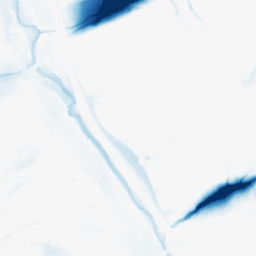
Category: morphological
Decomposition family: morphological_ellipse
Decomposition parameters: operation: closing
width: 50
height: 20
Upsampling method: lanczos
Upsampling parameters: scale: 8
Upsampling scale: 8